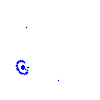
Particle: kaon